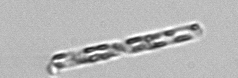
Label: Dactyliosolen_fragilissimus